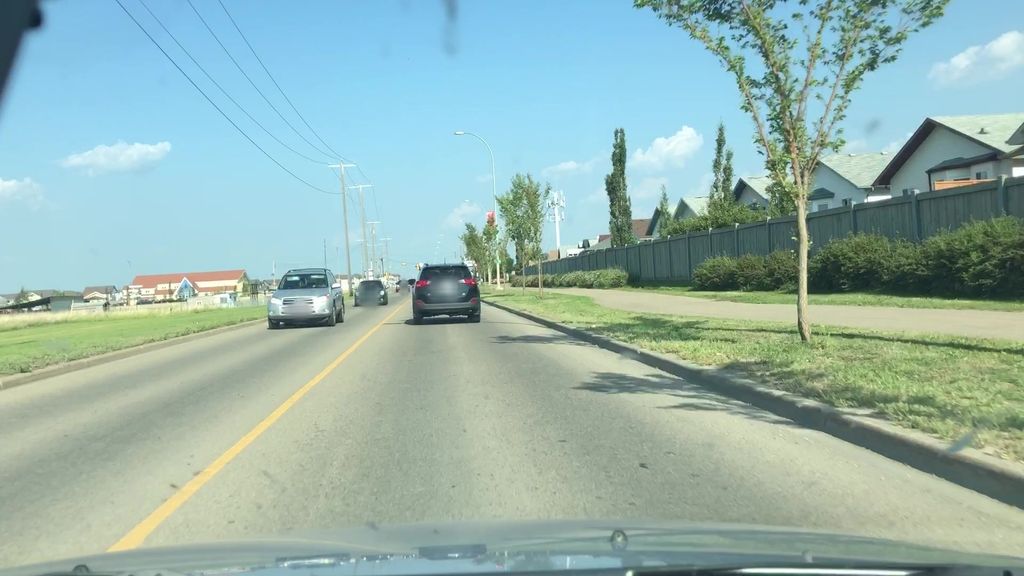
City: edmonton